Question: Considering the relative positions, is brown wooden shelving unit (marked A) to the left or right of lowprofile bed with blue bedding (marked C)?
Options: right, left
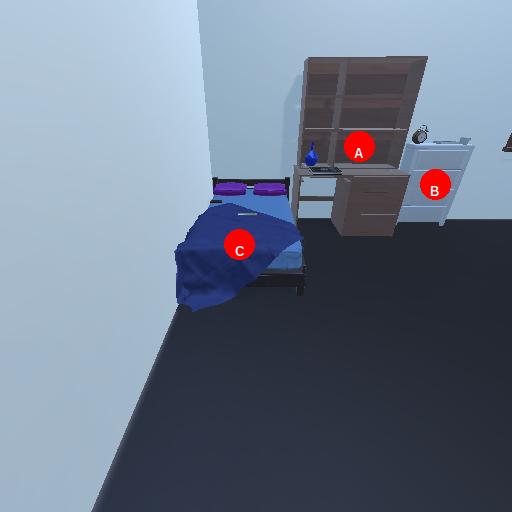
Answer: right